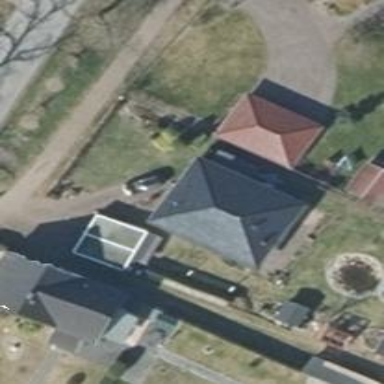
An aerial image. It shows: House with hipped roof oriented along with black color.